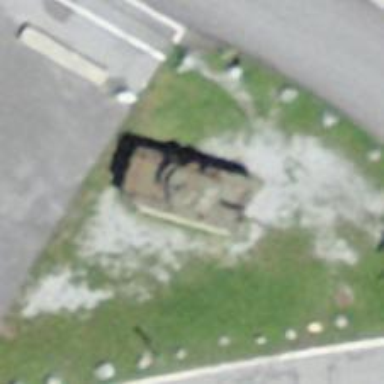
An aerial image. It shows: Historic tank.